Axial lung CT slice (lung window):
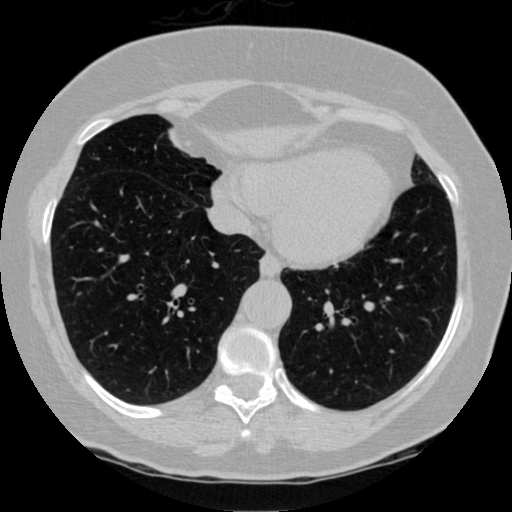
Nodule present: no